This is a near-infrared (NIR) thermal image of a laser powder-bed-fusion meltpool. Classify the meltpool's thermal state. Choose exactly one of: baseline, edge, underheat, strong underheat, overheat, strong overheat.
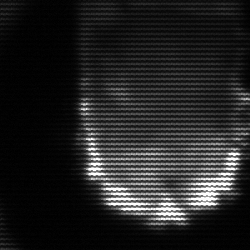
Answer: baseline